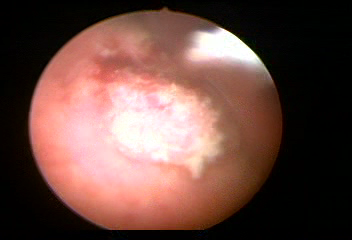
Modality: WLC
Class: Malignant
Subclass: HighGradePapillary
Lesion: L3
Stage: T1
Morphology: Papillary
Bladder cancer association: Yes
Annotated structures: Tumor